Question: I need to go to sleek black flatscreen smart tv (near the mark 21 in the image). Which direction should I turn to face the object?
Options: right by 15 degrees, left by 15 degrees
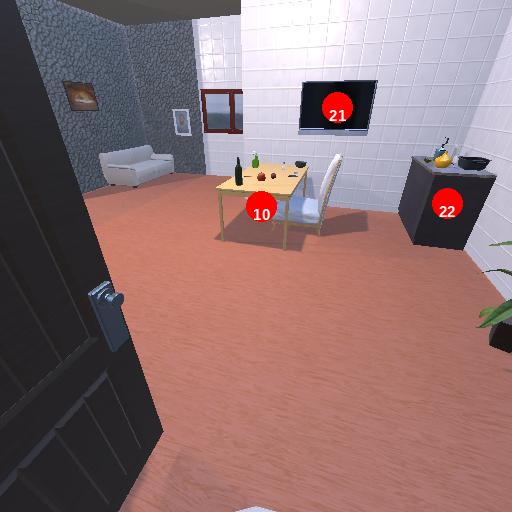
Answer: right by 15 degrees